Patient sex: F
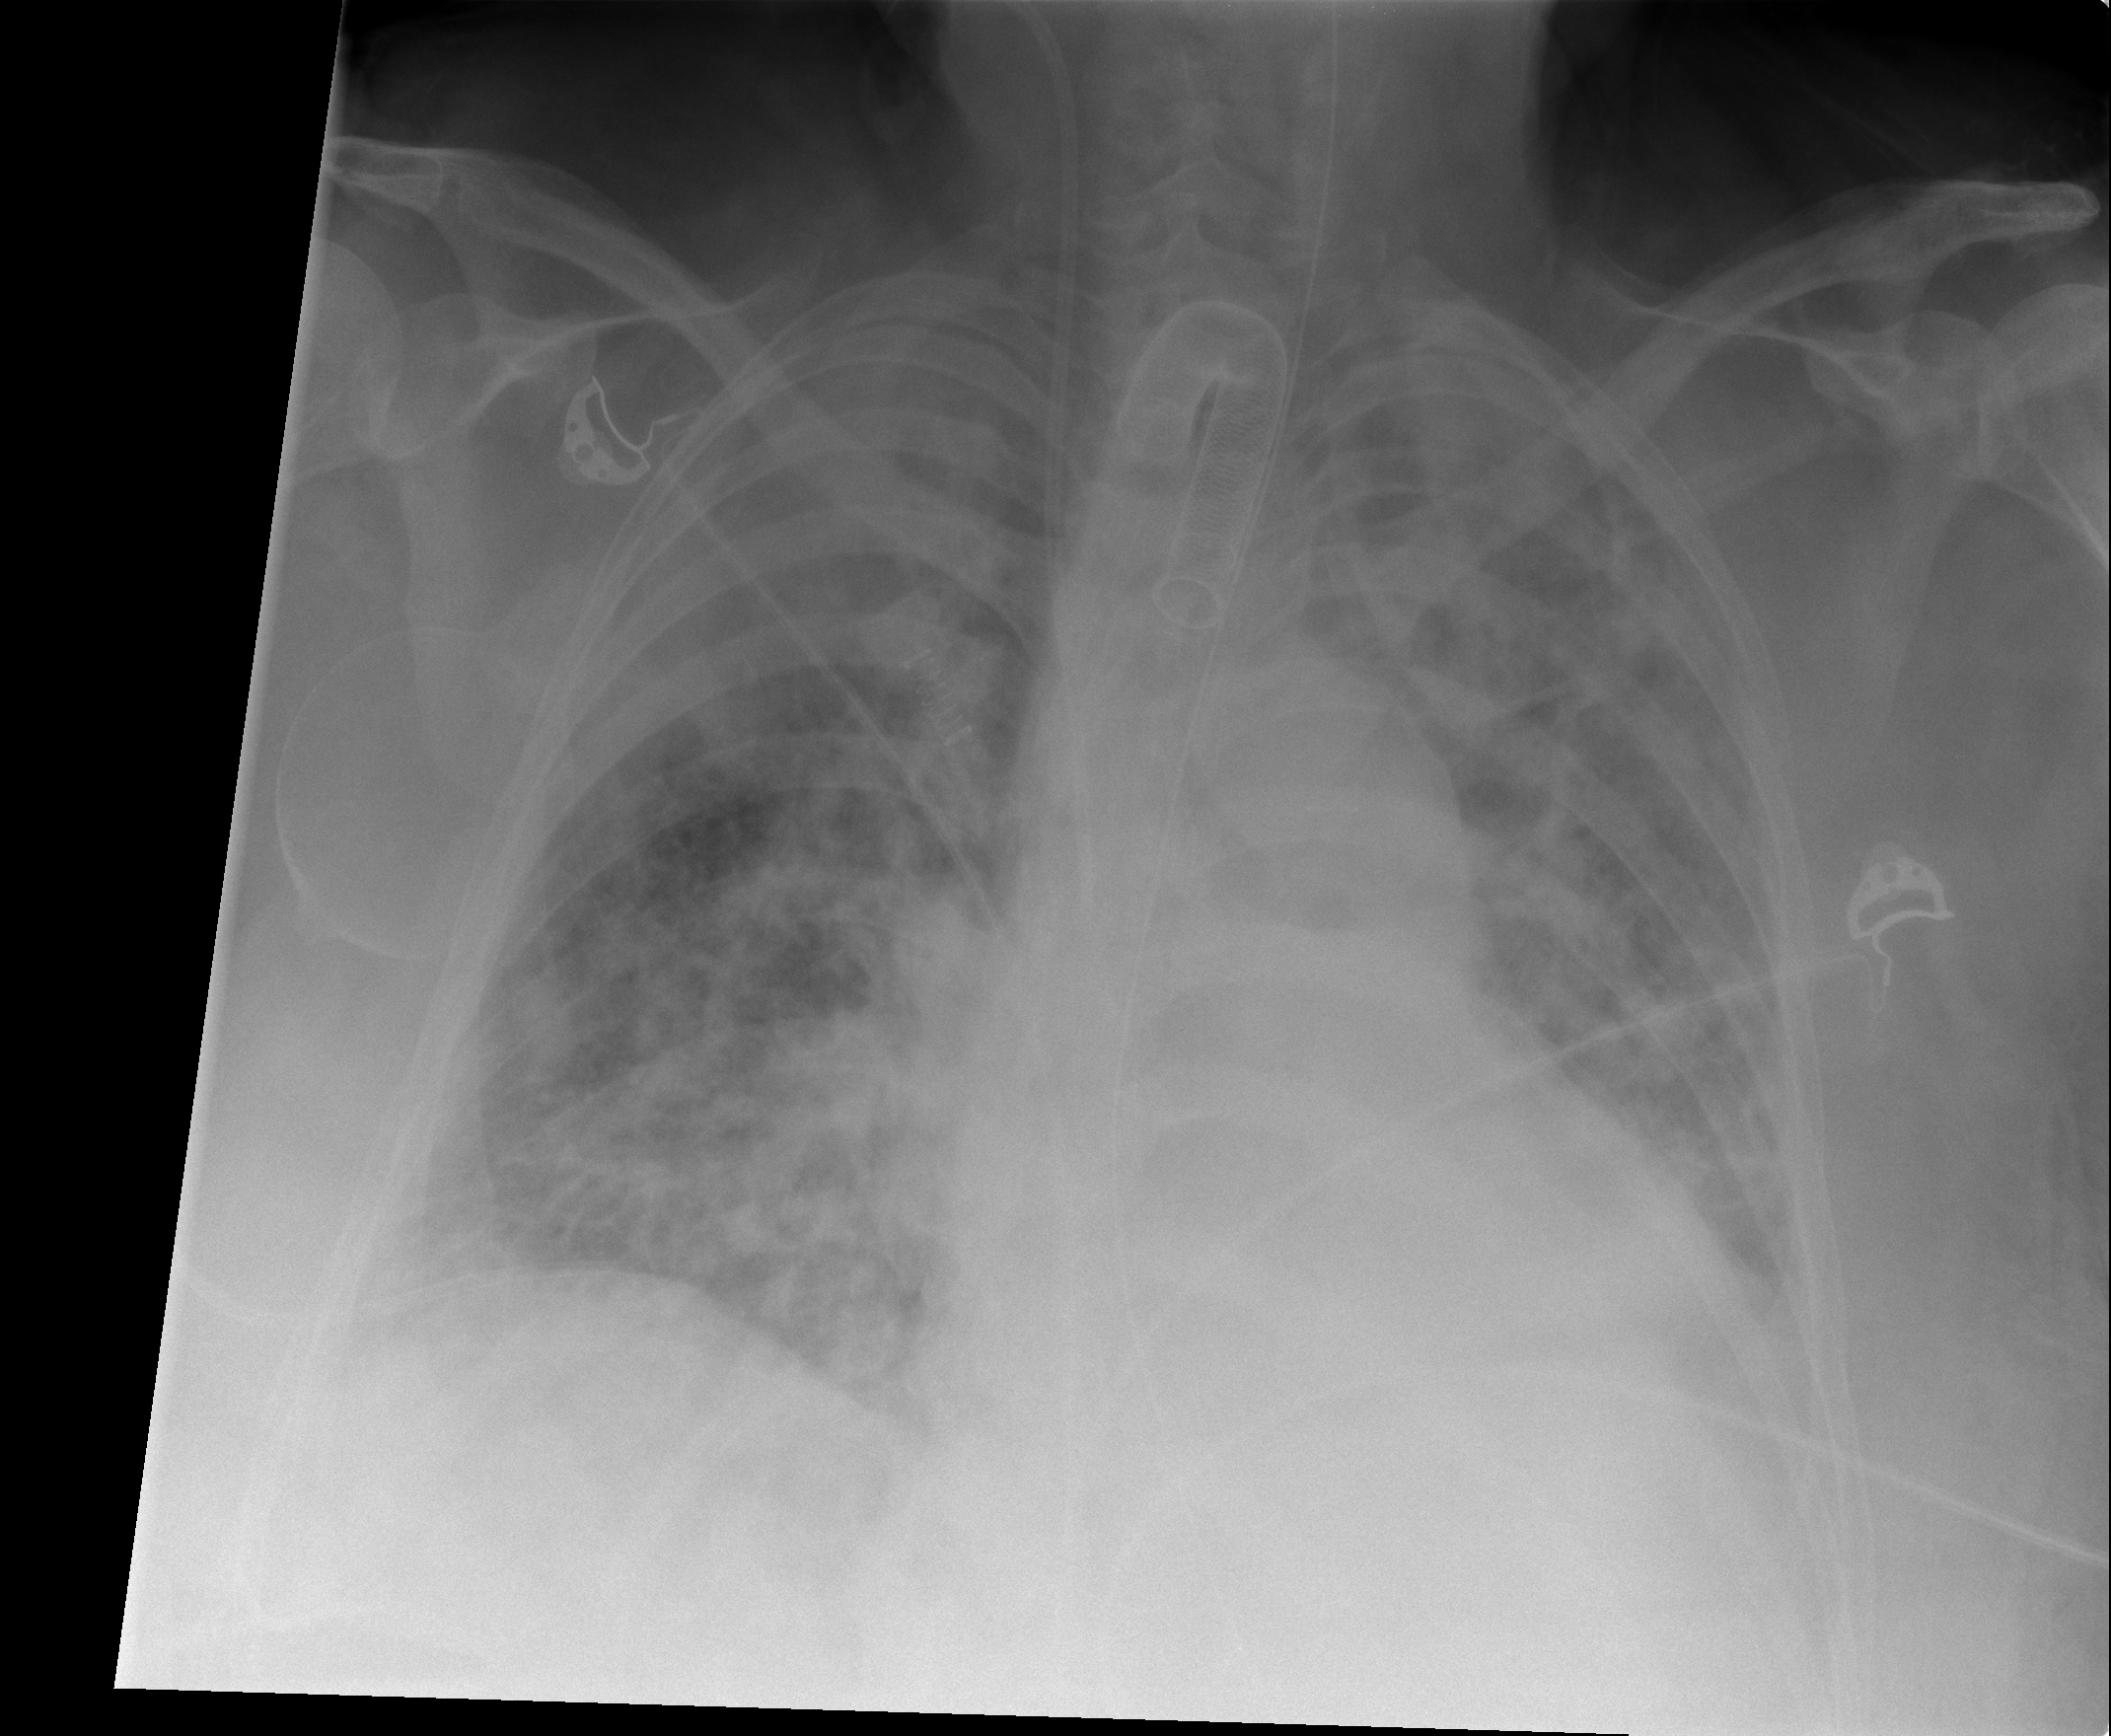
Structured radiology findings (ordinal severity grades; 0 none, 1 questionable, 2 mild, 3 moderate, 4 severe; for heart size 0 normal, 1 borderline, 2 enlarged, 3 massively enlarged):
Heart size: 2
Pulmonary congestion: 2
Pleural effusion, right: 2
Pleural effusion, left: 2
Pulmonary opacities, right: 3
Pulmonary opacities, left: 3
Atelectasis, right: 2
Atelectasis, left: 2